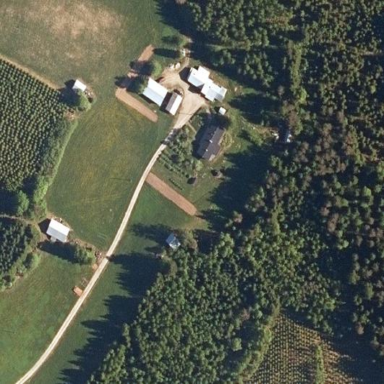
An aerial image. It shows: Farmyard area.